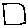
Label: square